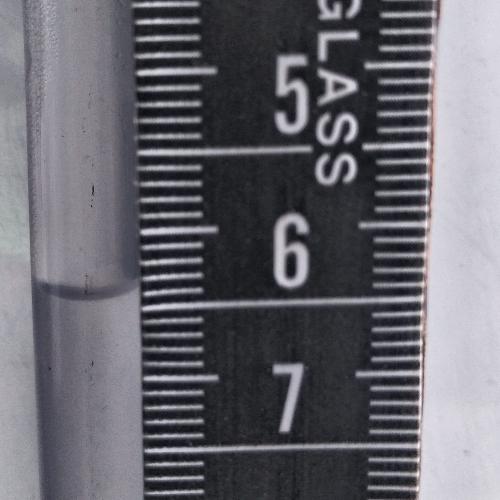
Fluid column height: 6.4 cm